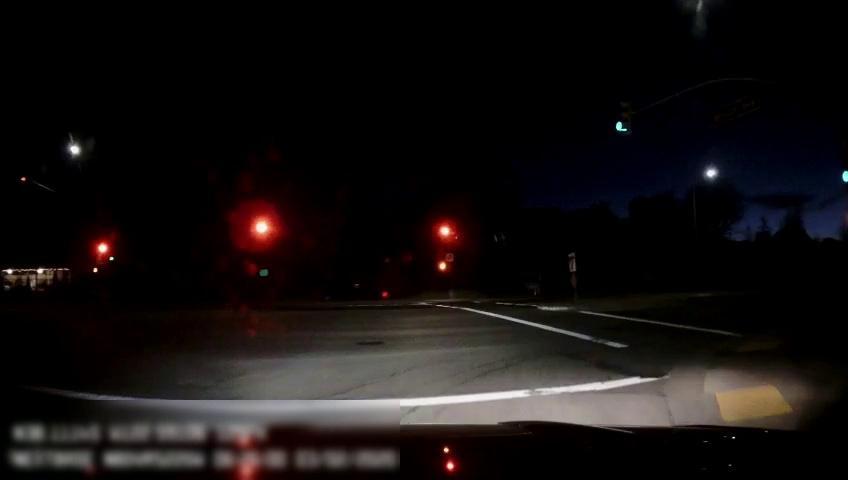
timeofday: Night
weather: Other
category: Drivable Space
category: Traffic | Signs
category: Traffic | Lights
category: Traffic | Signs